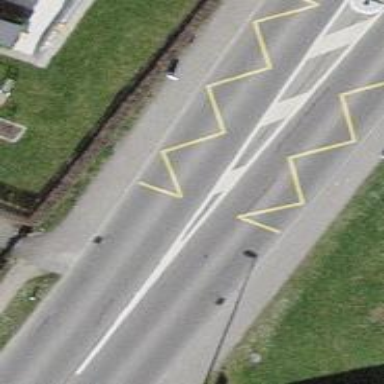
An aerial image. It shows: Bus stop with designated stop position for public transport.